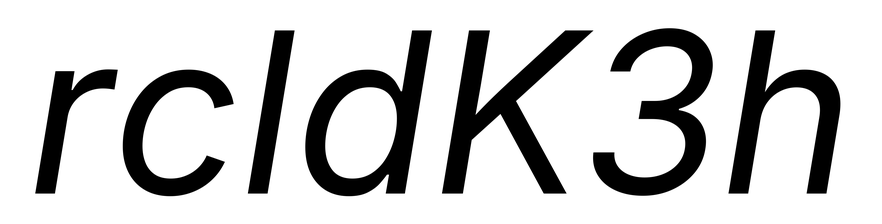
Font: Inter-Italic_Italic